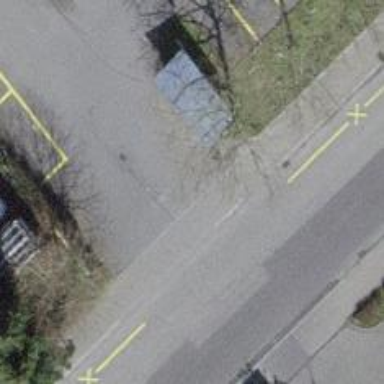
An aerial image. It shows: Road serving as parking aisle.